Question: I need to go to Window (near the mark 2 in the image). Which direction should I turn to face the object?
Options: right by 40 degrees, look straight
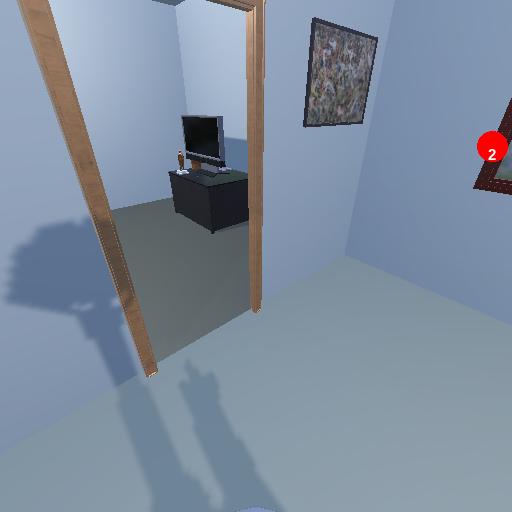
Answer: right by 40 degrees